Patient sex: M
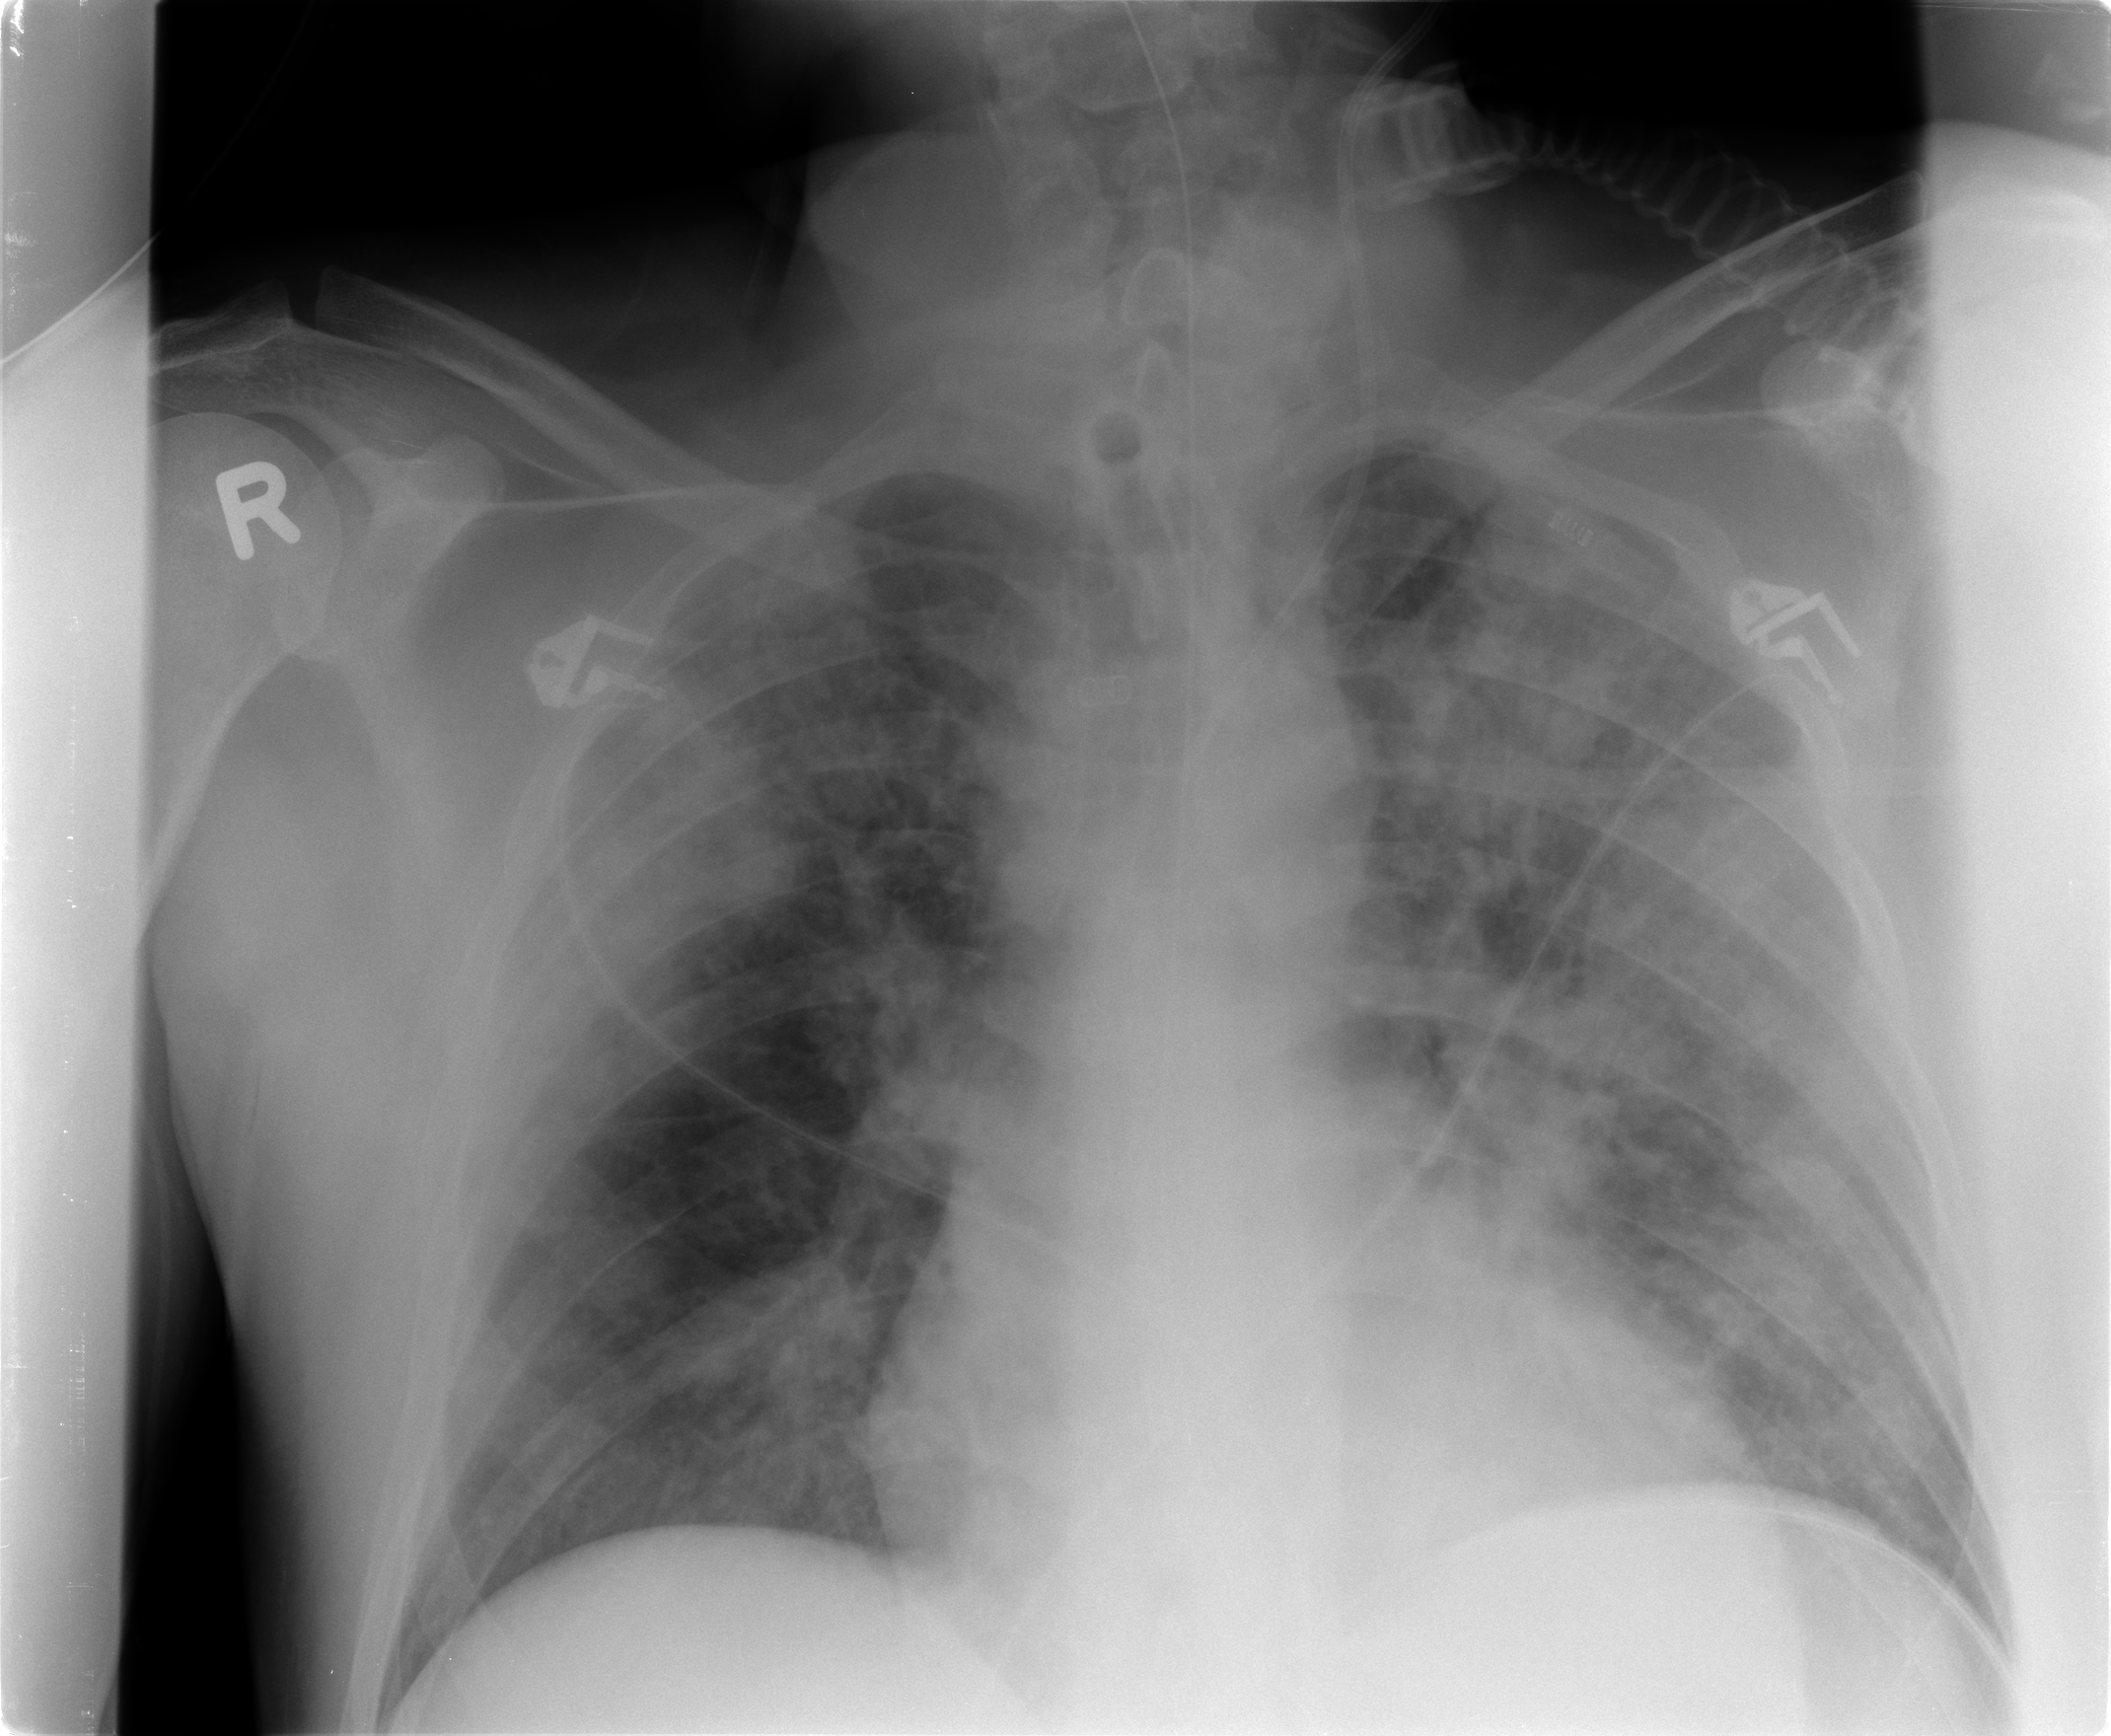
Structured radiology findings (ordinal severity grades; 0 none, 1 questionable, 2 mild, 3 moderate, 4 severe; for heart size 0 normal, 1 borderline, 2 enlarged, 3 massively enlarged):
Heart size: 0
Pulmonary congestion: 2
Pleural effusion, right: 0
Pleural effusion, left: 2
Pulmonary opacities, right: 3
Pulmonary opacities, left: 3
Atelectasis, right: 2
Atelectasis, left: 3